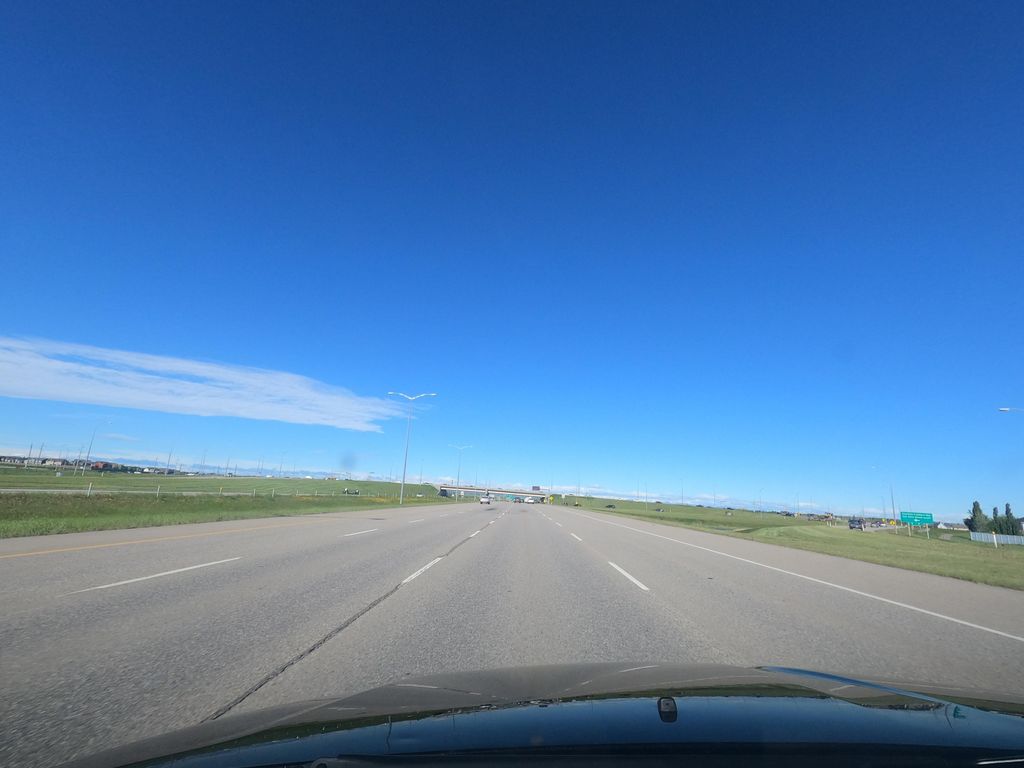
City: calgary